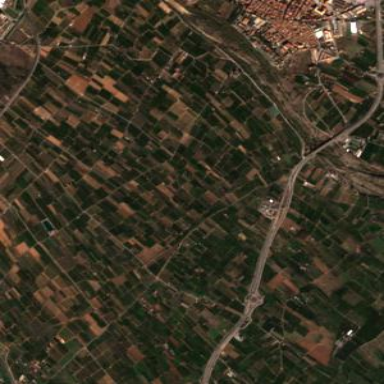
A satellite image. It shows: Orange orchard with rows of orange trees.